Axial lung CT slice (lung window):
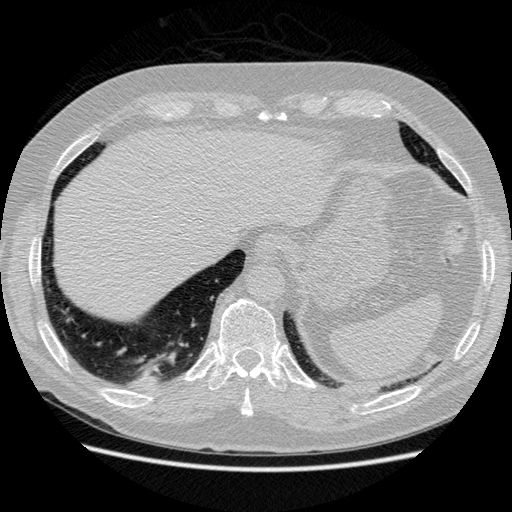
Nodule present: no